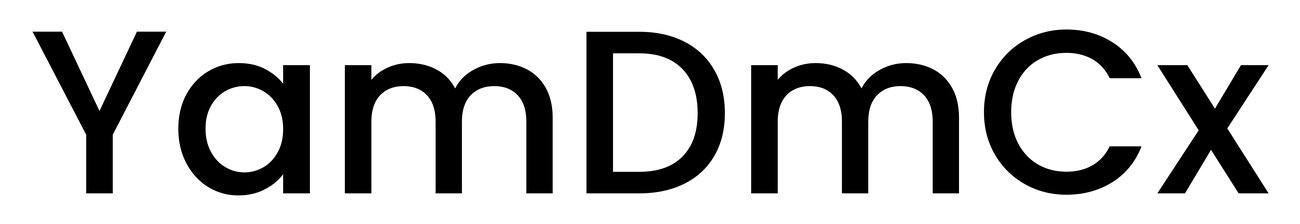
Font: Poppins-Medium